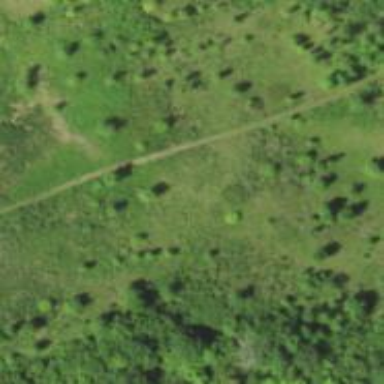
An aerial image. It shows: Excellent visibility path. The trail is intermediate level Nordic ski trail.